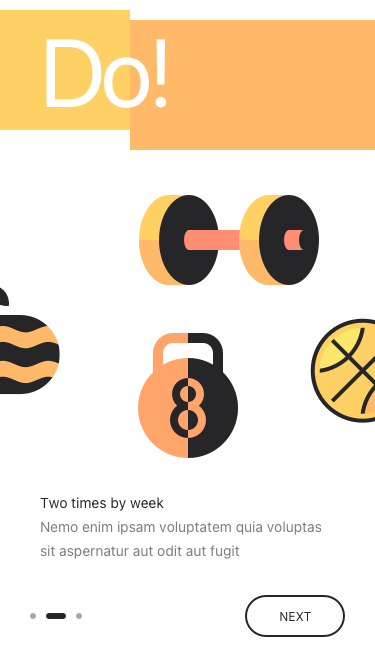
Text in this UI design:
Nemo enim ipsam voluptatem quia voluptas sit aspernatur aut odit aut fugit
Two times by week
Do!